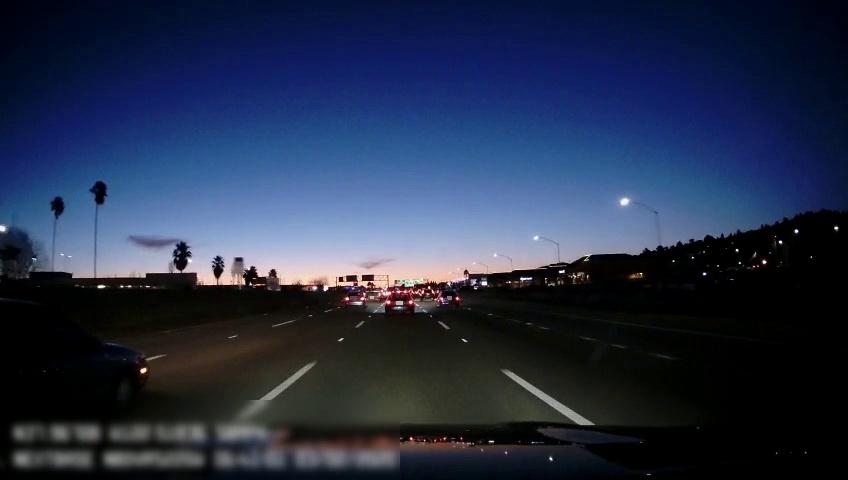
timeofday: Night
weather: Other
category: Drivable Space
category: Vehicles | Car
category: Vehicles | Truck
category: Vehicles | Car
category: Vehicles | SUV
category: Vehicles | Car
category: Vehicles | Car
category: Lanes | Alternate Lane
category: Lanes | Alternate Lane
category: Lanes | Current Lane
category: Lanes | Current Lane
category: Lanes | Alternate Lane
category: Lanes | Alternate Lane